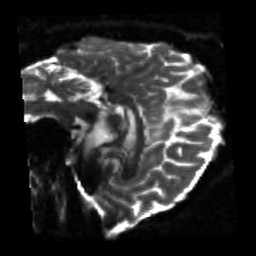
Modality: sbref
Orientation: sagittal
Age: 42
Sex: male
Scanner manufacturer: siemens
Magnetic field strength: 3 T
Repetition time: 5.25 s
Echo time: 0.08 s